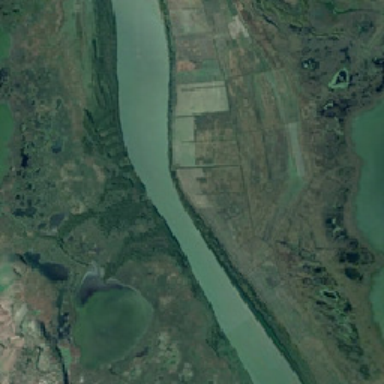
A green river runs through the green mountains .